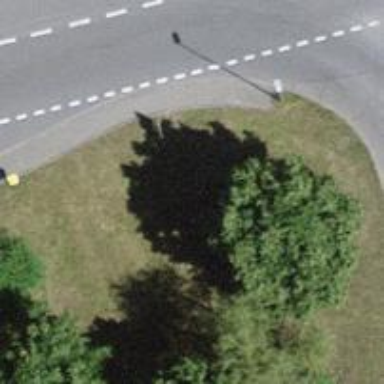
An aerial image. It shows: Post box is visible.